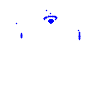
Particle: pion